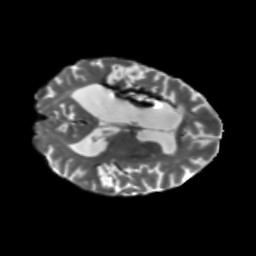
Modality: T2w
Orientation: axial
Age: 53
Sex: female
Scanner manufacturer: siemens
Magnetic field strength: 3 T
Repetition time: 5.25 s
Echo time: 0.08 s